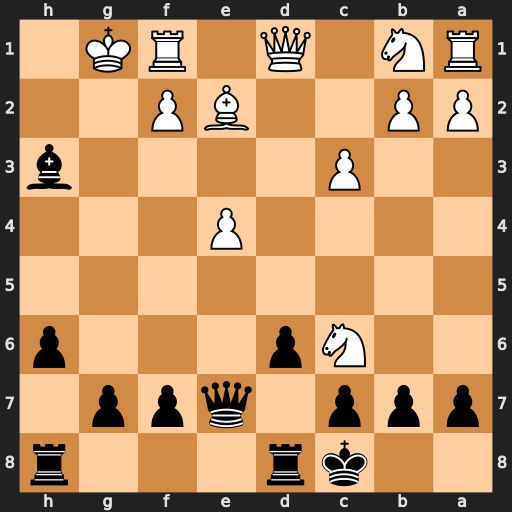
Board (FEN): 2kr3r/ppp1qpp1/2Np3p/8/4P3/2P4b/PP2BP2/RN1Q1RK1
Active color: b
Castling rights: -
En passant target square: -
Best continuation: Qg5+ Bg4+ Bxg4